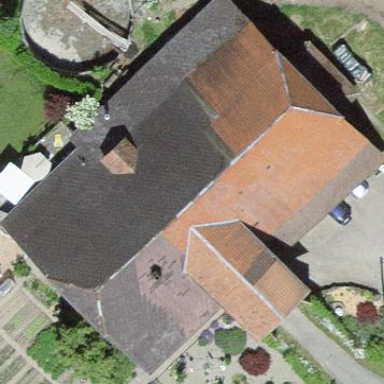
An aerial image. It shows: Farm building.